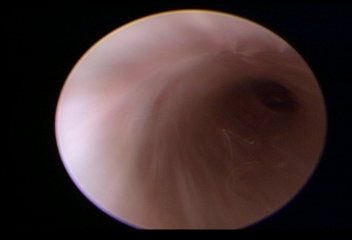
Modality: WLC
Class: Normal mucosa
Bladder cancer association: No